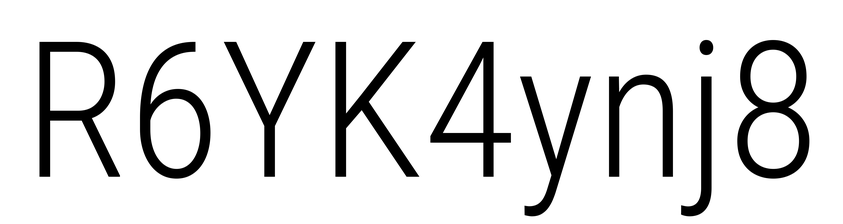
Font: Roboto_Condensed_Light